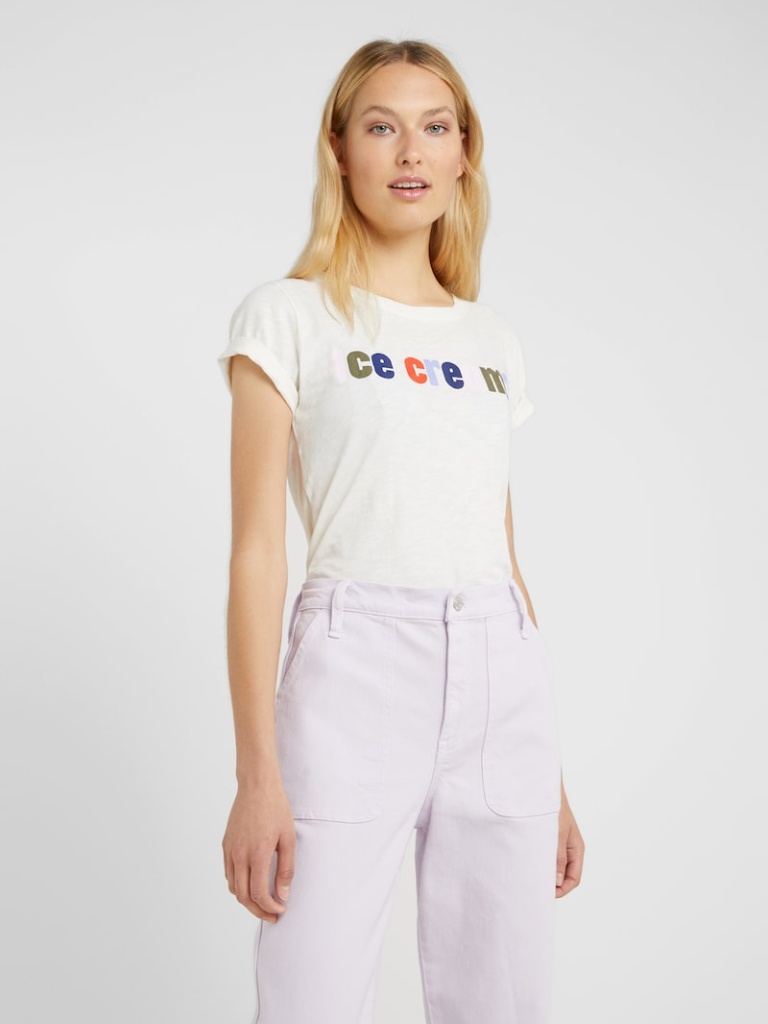
cotton relaxed short sleeve hip length Untucked crew t-shirt